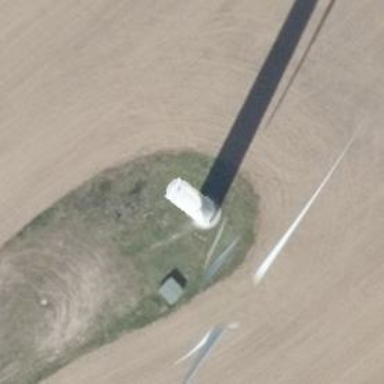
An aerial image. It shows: Wind-powered generator.